Question: I have some HTML code that is not hidden and cut off using the CSS ellipsis.
I have tried many things to fix this issue, but nothing works for me (and it is killing me I cannot fix such a simple issue). I have read all the SO posts about the CSS ellipsis.
Here is a visual representation of what I have:

As shown the '11/2001 (2 annees, 10 mois)' is dropped to the next line and the ellipsis does not take effect.
I am trying to keep the '11/2001 (2 annees, 10 mois)' next to the prompt and to be cut off (hidden) with the ellipsis if the value is too long, as it is in this case.
Here is my HTML
'''
<div id="live_preview" class="livePreview_resumeWrapper1">
<div class="resumeStyleWrapper25">
<div class="resumeStyleOptimisedContainer25">
<div class="resumeStyleStandardHeadings25">Emploi Details d'histoire</div>
</div>
<div class="resumeStyleWrapper25">
<div class="resumeStyleStandardTableRow25">
<div class="resumeStyleStandardContainer25">
<div class="resumeStyleStandardTableRow25">
<div class="resumeStyleStandardLabels25">employeur</div>
<div class="resumeStyleStandardLabelContent25">french</div>
</div>
<div class="resumeStyleStandardTableRow25">
<div class="resumeStyleStandardLabels25">Date de demarrage</div>
<div class="resumeStyleStandardLabels25">
<div class="resumeStyleDateStartContent25">01/2009</div>
<div class="resumeStyleFinishDateLabel25">Date d'achevement</div>
<div class="resumeStyleDateFinishContent25">
<div class="ellipsis">11/2011 (2 annees, 10 mois)</div>
</div>
</div>
</div>
</div>
</div>
</div>
</div>
</div>
'''
Here is my CSS
'''
.livePreview_resumeWrapper1 {
border: 1px solid #000;
box-shadow: 10px 10px 5px 0px #888888;
direction: ltr;
padding: 20px;
width: 93%;
}
.resumeStyleWrapper25 {
border-spacing: 0px 0px;
display: table;
font-family: verdana;
font-size: 12px;
width: 100%;
}
.resumeStyleOptimisedContainer25 {
/* THIS CLASS ALTERNATES BETWEEN A ROW AND A NON-ROW DEPENDING ON THE STYLE REQUIREMENTS */
background-color: #000;
display: table-cell;
font-weight: bold;
min-width: 149px;
padding: 2px;
text-transform: uppercase;
vertical-align: top;
width: 18%;
}
.resumeStyleStandardHeadings25 {
background-color: #000;
color: #fff;
display: table-cell;
font-weight: bold;
min-width: 149px;
padding: 2px;
text-transform: uppercase;
vertical-align: top;
width: 18%;
}
.resumeStyleStandardContainer25 {
padding-left: 5px;
width: 100%;
}
.resumeStyleStandardTableRow25 {
display: table-row;
}
.resumeStyleStandardLabels25 {
direction: ltr;
display: table-cell;
font-weight: bold;
height: 100%;
min-height: 25px;
overflow: hidden;
padding: 2px;
padding-right: 10px;
text-align: right;
vertical-align: top;
white-space: nowrap;
}
.resumeStyleDateStartContent25 {
direction: ltr;
display: table-cell;
float: left;
padding: 2px;
text-align: left;
vertical-align: top;
width: 20%;
}
.ellipsis {
overflow: hidden;
text-overflow: ellipsis;
white-space: nowrap;
}
.resumeStyleFinishDateLabel25 {
background-color: #fff;
color: #000;
direction: ltr;
display: table-cell;
float: left;
font-weight: bold;
padding: 2px;
padding-right: 10px;
text-align: left;
vertical-align: top;
}
.resumeStyleDateFinishContent25 {
direction: ltr;
display: table-cell;
float: left;
padding: 2px;
text-align: left;
vertical-align: top;
}
'''
I have updated the HTML & CSS as requested in the comments.
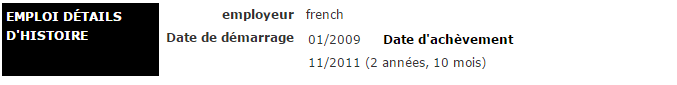
Answer: There is a problem of the CSS table structure, you have some table cells stay directly under the element that is also set to table cell, which is invalid. You can wrapped the inner table cell elements into a container and set it as 'display:table', which would fix the issue.
'''
<div class="table">
<div class="resumeStyleStandardLabelContent25">
<div class="ellipsis">01/2009 Date d'achevement</div>
</div>
<div class="resumeStyleStandardLabelContent25">
<div class="ellipsis">11/2011 (2 annees, 10 mois)</div>
</div>
</div>
'''
In general the CSS table layout is like this, but row isn't needed if there is only one row.
'''
<div style="display:table">
<div style="display:table-row">
<div style="display:table-cell">
...
'''
When you use CSS 'text-overflow:ellipsis' in table, it needs to work with fixed table layout, and has 'width' value set, either fixed or percentage are both fine.
'''
.table {
display: table;
width: 100%;
table-layout: fixed;
}
'''
Remove all the 'float' properties from the table cells, they don't work together.
'''
body {width: 500px;} /*for demo only*/
.livePreview_resumeWrapper1 {
border: 1px solid #000;
box-shadow: 10px 10px 5px 0px #888888;
direction: ltr;
padding: 20px;
width: 93%;
}
.resumeStyleWrapper25 {
border-spacing: 0px 0px;
display: table;
font-family: verdana;
font-size: 12px;
width: 100%;
}
.resumeStyleOptimisedContainer25 {
/* THIS CLASS ALTERNATES BETWEEN A ROW AND A NON-ROW DEPENDING ON THE STYLE REQUIREMENTS */
background-color: #000;
display: table-cell;
font-weight: bold;
min-width: 149px;
padding: 2px;
text-transform: uppercase;
vertical-align: top;
width: 18%;
}
.resumeStyleStandardHeadings25 {
background-color: #000;
color: #fff;
display: table-cell;
font-weight: bold;
min-width: 149px;
padding: 2px;
text-transform: uppercase;
vertical-align: top;
width: 18%;
}
.resumeStyleStandardContainer25 {
padding-left: 5px;
width: 100%;
}
.resumeStyleStandardTableRow25 {
display: table-row;
}
.resumeStyleStandardLabels25 {
direction: ltr;
display: table-cell;
font-weight: bold;
height: 100%;
min-height: 25px;
overflow: hidden;
padding: 2px;
padding-right: 10px;
text-align: right;
vertical-align: top;
white-space: nowrap;
}
.resumeStyleDateStartContent25 {
direction: ltr;
display: table-cell;
/* float: left; */
padding: 2px;
text-align: left;
vertical-align: top;
width: 20%;
}
.table {
display: table;
width: 100%;
table-layout: fixed;
}
.ellipsis {
overflow: hidden;
text-overflow: ellipsis;
white-space: nowrap;
}
.resumeStyleFinishDateLabel25 {
background-color: #fff;
color: #000;
direction: ltr;
display: table-cell;
/* float: left; */
font-weight: bold;
padding: 2px;
padding-right: 10px;
text-align: left;
vertical-align: top;
}
.resumeStyleDateFinishContent25 {
direction: ltr;
display: table-cell;
/* float: left; */
padding: 2px;
text-align: left;
vertical-align: top;
}
'''
'''
<div id="live_preview" class="livePreview_resumeWrapper1">
<div class="resumeStyleWrapper25">
<div class="resumeStyleOptimisedContainer25">
<div class="resumeStyleStandardHeadings25">Emploi Details d'histoire</div>
</div>
<div class="resumeStyleWrapper25">
<div class="resumeStyleStandardTableRow25">
<div class="resumeStyleStandardContainer25">
<div class="resumeStyleStandardTableRow25">
<div class="resumeStyleStandardLabels25">employeur</div>
<div class="resumeStyleStandardLabelContent25">french</div>
</div>
<div class="resumeStyleStandardTableRow25">
<div class="resumeStyleStandardLabels25">Date de demarrage</div>
<div class="resumeStyleStandardLabelContent25">
<div class="table">
<div class="resumeStyleStandardLabelContent25">
<div class="ellipsis">01/2009 Date d'achevement</div>
</div>
<div class="resumeStyleStandardLabelContent25">
<div class="ellipsis">11/2011 (2 annees, 10 mois)</div>
</div>
</div>
</div>
</div>
</div>
</div>
</div>
</div>
</div>
'''
Or, view the demo, so you can resize the frame easily to check:
<URL>